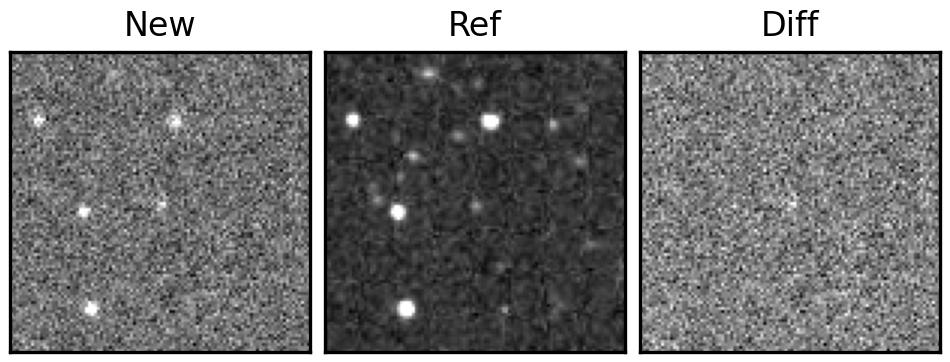
Label: real